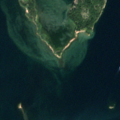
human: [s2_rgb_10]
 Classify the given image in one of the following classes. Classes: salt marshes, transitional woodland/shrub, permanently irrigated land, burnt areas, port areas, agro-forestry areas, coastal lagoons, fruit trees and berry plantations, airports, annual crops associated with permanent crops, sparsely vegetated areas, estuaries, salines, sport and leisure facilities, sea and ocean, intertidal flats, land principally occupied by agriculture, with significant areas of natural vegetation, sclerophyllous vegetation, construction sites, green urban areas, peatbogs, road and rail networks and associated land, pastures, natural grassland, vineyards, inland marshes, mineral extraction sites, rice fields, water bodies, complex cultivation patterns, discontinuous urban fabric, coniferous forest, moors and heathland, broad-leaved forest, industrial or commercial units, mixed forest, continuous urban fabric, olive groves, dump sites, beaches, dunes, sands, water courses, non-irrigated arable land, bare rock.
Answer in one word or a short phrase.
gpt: sea and ocean